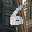
Label: 6